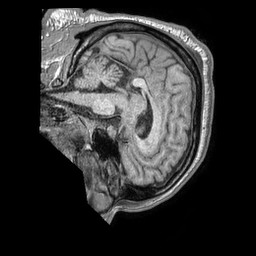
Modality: T1w
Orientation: sagittal
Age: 46
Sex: female
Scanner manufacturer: philips
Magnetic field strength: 1.5 T
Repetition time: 0.007794 s
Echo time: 0.003573 s